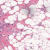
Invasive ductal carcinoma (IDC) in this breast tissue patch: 0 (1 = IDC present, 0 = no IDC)